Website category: sports
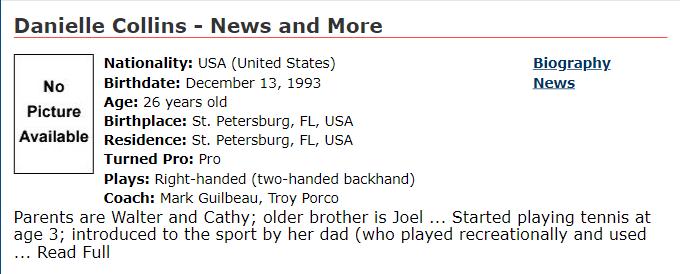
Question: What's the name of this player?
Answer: Danielle Collins

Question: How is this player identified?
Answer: Danielle Collins

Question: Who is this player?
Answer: Danielle Collins

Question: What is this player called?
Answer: Danielle Collins

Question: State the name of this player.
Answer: Danielle Collins

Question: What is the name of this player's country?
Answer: USA

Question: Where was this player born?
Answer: USA

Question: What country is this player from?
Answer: USA

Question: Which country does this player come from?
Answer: USA

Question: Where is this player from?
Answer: USA

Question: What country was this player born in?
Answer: USA

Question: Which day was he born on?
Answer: December 13, 1993

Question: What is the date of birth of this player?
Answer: December 13, 1993

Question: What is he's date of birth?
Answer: December 13, 1993

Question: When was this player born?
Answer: December 13, 1993

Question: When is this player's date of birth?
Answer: December 13, 1993

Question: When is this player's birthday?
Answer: December 13, 1993

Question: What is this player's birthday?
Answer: December 13, 1993

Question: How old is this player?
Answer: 26 years old

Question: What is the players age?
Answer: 26 years old

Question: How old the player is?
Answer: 26 years old

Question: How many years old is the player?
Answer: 26 years old

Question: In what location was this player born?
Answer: St. Petersburg, FL, USA

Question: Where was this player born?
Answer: St. Petersburg, FL, USA

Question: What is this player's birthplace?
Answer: St. Petersburg, FL, USA

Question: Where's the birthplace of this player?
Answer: St. Petersburg, FL, USA

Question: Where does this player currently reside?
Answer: St. Petersburg, FL, USA

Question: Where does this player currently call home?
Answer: St. Petersburg, FL, USA

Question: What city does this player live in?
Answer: St. Petersburg, FL, USA

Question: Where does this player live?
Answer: St. Petersburg, FL, USA

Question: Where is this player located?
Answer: St. Petersburg, FL, USA

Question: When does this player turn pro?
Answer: Pro

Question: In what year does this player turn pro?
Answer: Pro

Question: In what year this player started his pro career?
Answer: Pro

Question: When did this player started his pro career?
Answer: Pro

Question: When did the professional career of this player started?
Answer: Pro

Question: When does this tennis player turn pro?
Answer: Pro

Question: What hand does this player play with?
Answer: Right-handed (two-handed backhand)

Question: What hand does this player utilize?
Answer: Right-handed (two-handed backhand)

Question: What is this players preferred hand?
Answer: Right-handed (two-handed backhand)

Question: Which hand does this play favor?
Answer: Right-handed (two-handed backhand)

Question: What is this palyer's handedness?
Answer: Right-handed (two-handed backhand)

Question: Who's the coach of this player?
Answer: Mark Guilbeau, Troy Porco

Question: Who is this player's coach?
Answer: Mark Guilbeau, Troy Porco

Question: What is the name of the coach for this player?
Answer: Mark Guilbeau, Troy Porco

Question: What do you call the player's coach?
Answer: Mark Guilbeau, Troy Porco